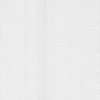
Label: dusty